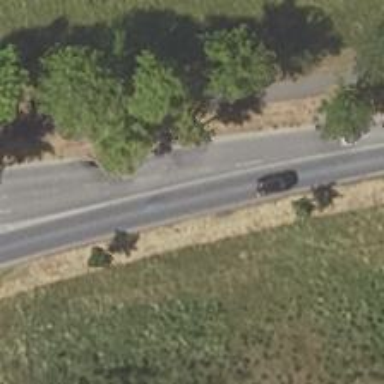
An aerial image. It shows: Tertiary road with asphalt surface.